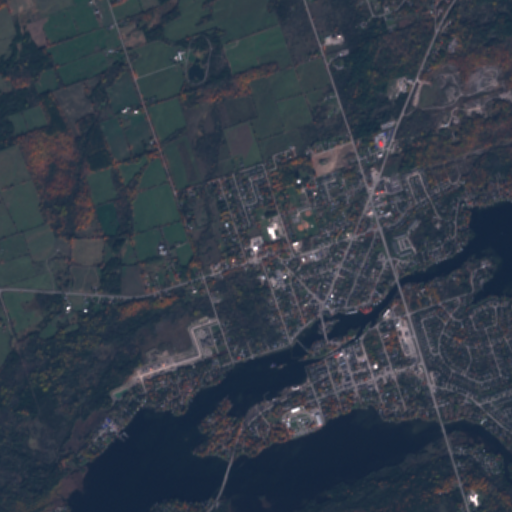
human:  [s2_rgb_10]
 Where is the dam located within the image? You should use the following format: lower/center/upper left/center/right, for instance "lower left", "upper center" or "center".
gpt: The dam is located in the lower center of the image.
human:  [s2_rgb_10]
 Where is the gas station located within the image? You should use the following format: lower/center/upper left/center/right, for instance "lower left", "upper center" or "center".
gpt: The gas station is located in the lower right of the image.
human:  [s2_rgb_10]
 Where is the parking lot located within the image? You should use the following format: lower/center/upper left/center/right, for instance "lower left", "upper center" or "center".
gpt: The parking lot is located in the center right of the image.
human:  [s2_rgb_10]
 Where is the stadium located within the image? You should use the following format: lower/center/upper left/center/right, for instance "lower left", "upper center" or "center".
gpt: The stadium is located in the lower center of the image.
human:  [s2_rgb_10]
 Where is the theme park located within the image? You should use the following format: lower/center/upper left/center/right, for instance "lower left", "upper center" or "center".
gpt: The theme park is located in the lower center of the image.
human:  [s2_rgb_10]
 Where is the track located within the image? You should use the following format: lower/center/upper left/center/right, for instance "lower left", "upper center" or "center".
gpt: The track is located in the lower center of the image.
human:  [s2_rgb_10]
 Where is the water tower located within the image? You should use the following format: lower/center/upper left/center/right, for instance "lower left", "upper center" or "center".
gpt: The water tower is located in the center of the image.
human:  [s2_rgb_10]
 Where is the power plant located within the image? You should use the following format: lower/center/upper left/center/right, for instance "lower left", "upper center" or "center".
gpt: There is no power plant in the image.